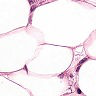
Metastatic tissue present: yes